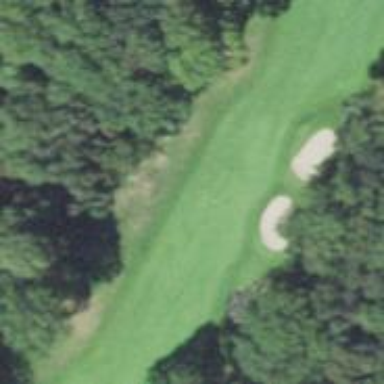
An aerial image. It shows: Golf fairway surrounded by grass.